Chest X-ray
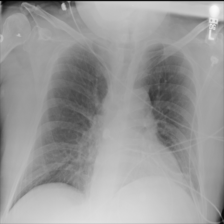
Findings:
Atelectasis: negative
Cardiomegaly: negative
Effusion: negative
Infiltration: negative
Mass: negative
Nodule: negative
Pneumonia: negative
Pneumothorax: negative
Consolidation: negative
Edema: negative
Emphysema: negative
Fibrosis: negative
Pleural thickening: negative
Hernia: negative